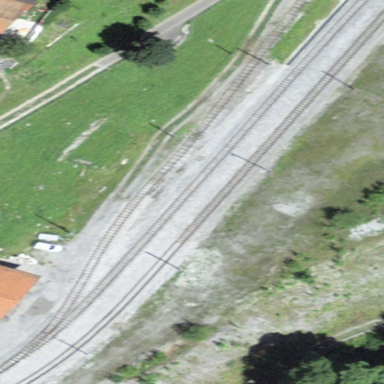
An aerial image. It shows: Platform for public transport at railway station.